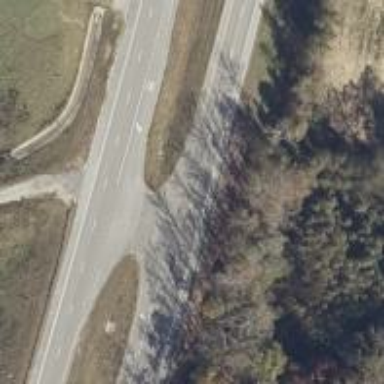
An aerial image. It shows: Trunk link highway with asphalt surface.